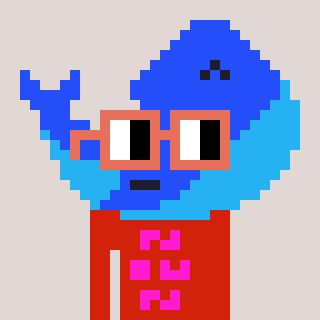
a pixel art character with square orange glasses, a whale-shaped head and a red-colored body on a warm background